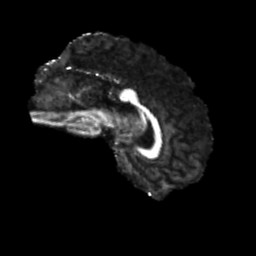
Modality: FA
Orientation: sagittal
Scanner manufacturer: siemens
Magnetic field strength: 3 T
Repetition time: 4 s
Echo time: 0.0594 s